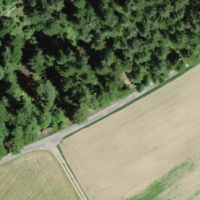
EUNIS habitat code: 43
Species observed at this site:
Medicago sativa